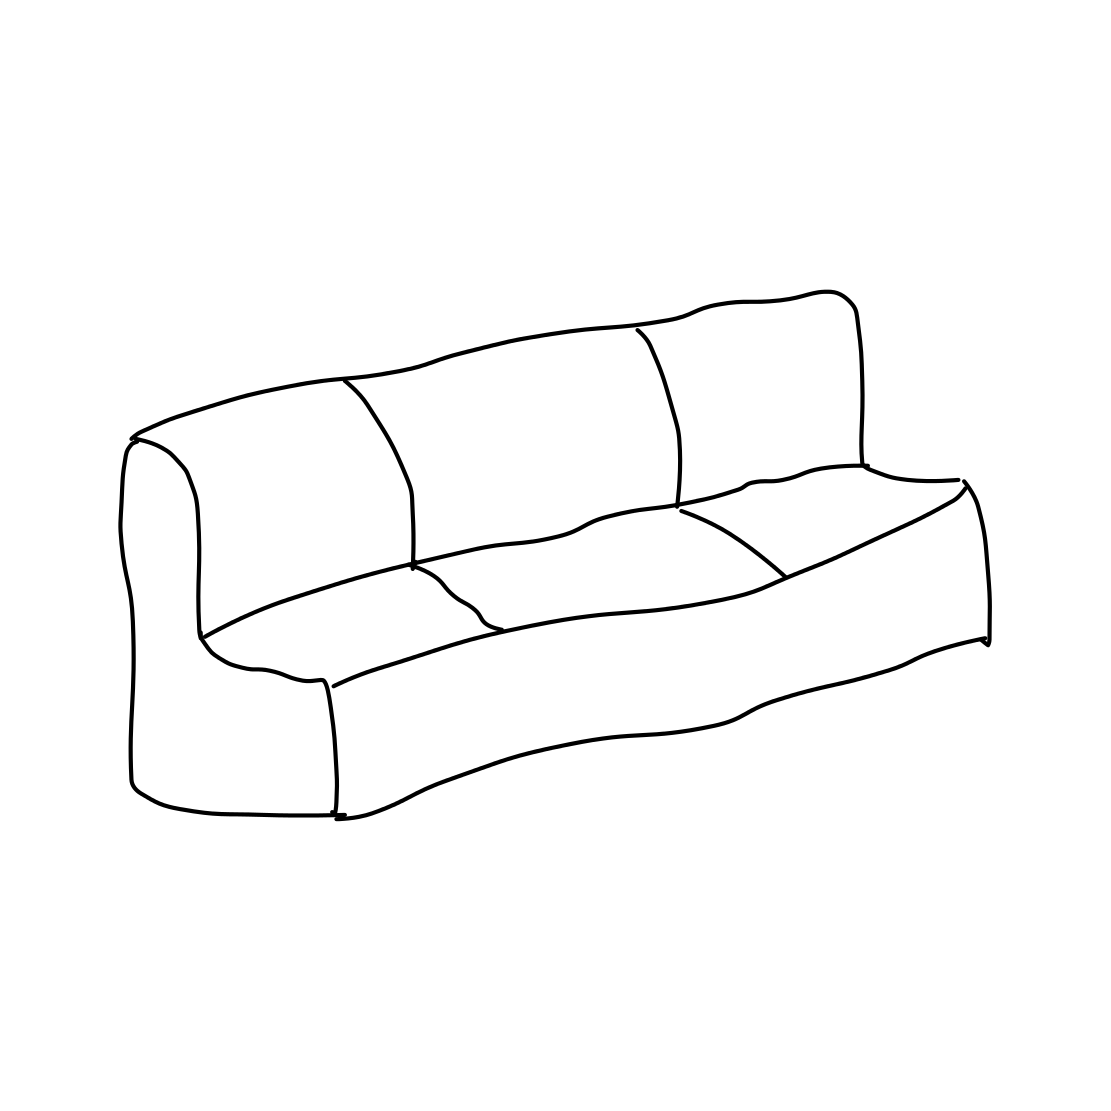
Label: couch